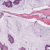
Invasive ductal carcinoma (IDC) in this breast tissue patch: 1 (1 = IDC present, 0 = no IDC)